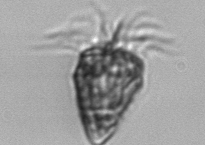
Label: Ciliophora